Question: I've a ViewPager and a PagerTabStrip and I want to fade first visible and last visible tabs like this

But I haven't the solution to how it implement yet. First of all I have a problem - how to know is a tab is last or first? How to detect is a tab are showing on screen now? Or maybe you
can direct me to right way?
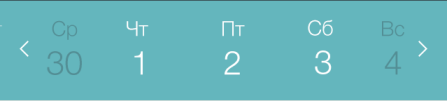
Answer: So, PagerTabStrip extends common ViewPager. It's mean you can do something like that to add fade effect:
'''
pagerTabStrip.getChildAt(0).setAlpha()
'''
Other question is when call this method. The best place to add this code is place where you page is changing:
'''
viewPager.setOnPageChangeListener(new OnPageChangeListener() {
@Override
public void onPageScrolled(int position, float positionOffset, int positionOffsetPixels) {
}
@Override
public void onPageSelected(int position) {
//easiest way to implement it here
int viewsCount = pagerTabStrip.getChildCount();
pagerTabStrip.getChildAt(0).setAlpha(.5f);
pagerTabStrip.getChildAt(1).setAlpha(1); // be sure that next element has properly alpha
pagerTabStrip.getChildAt(viewsCount - 2).setAlpha(1);
pagerTabStrip.getChildAt(viewsCount - 1).setAlpha(.5f);
}
@Override
public void onPageScrollStateChanged(int state) {
}
});
'''
If you want to smoothly change alpha while user scrolling page, you need to do it inside onPageScrolled() method. You need to calculate alpha from 0.5 to 1 depends on positionOffset.